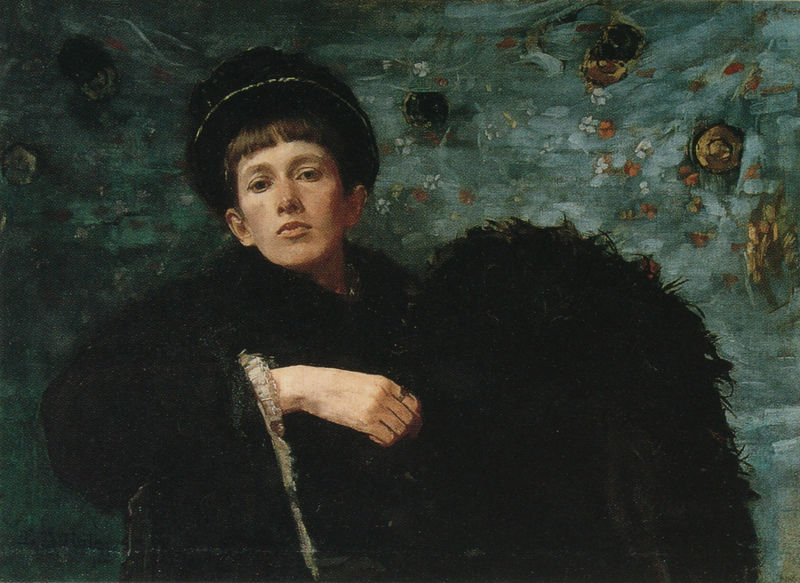
Titel: Self-Portrait
Künstler: Ellen Day Hale
Standort: Boston (Massachusetts)
Institution: Museum of Fine Arts
Schlagwörter: blau, feder, hand, kopf, mann, meer, schatten, wasser, grün, mädchen, blume, blumen, frau, hintergrund, hut, licht, mund, nase, ohr, profil, schwarz, blick, boa, jung, mütze, wand, augen, gesicht, pelz, bildnis, portrait, porträt, auge, mantel, stoff, ohren, stock, fell, tapete, schmal, junge, ring, knabe, blaugrün, dandy, schwart, han, segelohren, herausfordernd